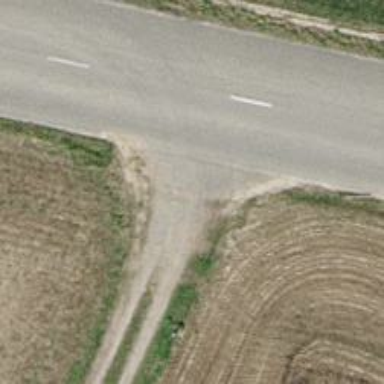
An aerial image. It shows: Compacted track road with grade3 tracktype.